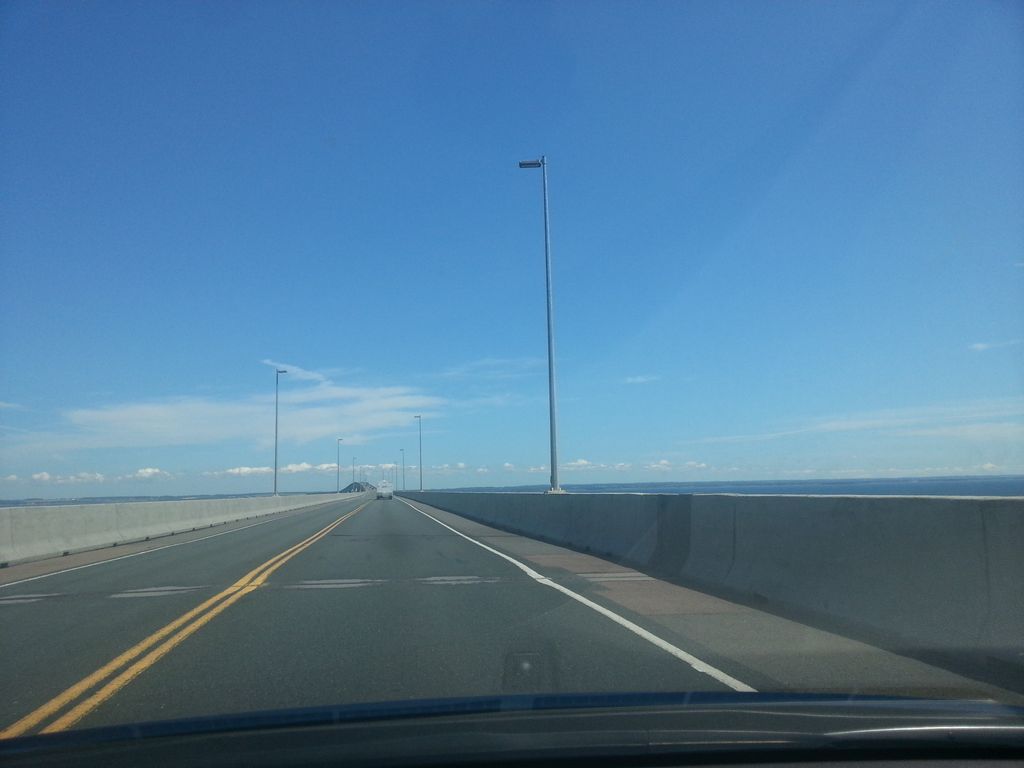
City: charlottetown